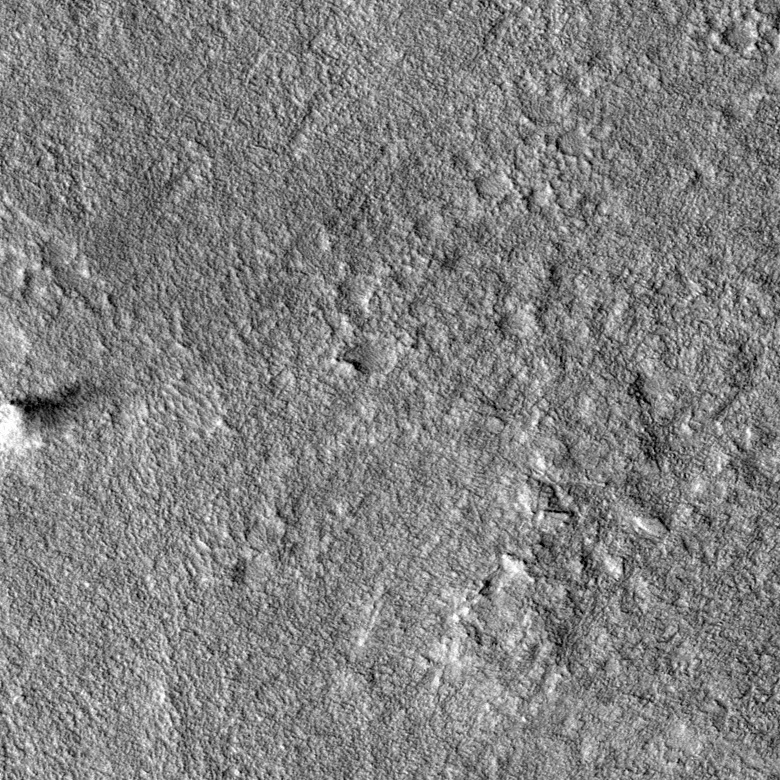
Label: dustdevil